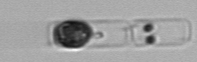
Label: Guinardia_delicatula_TAG_internal_parasite